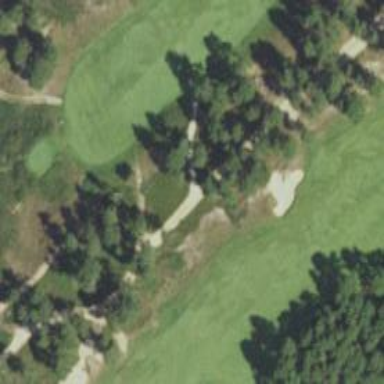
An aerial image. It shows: Path for both roads and golfers.